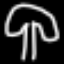
Label: mushroom